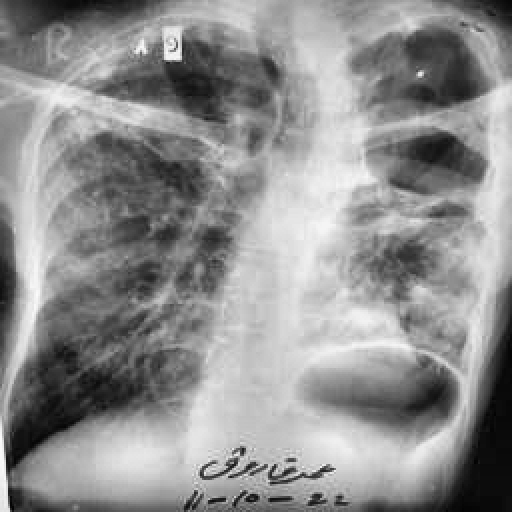
Finding: TUBERCULOSIS